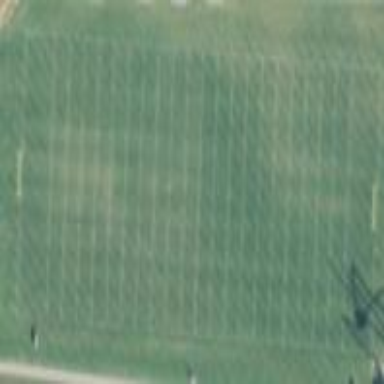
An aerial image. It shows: American football pitch with grass surface.